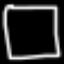
Label: square